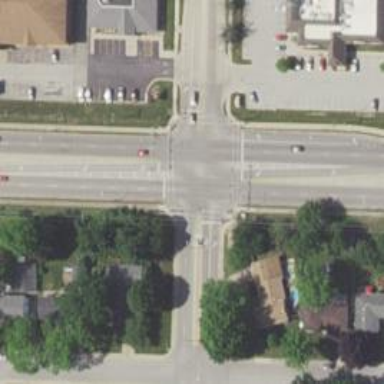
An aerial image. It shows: Crossing on the road with line markings.